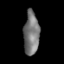
Tissue: lung
Cell type: Epithelial cells
Senescence score: 0.2189
Nuclear area (px): 661
Mean DAPI intensity: 117.29